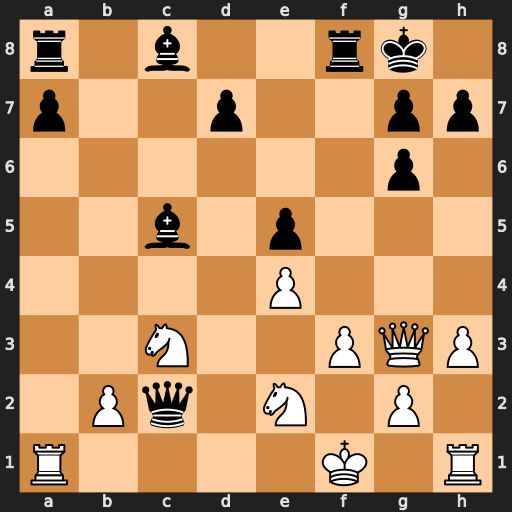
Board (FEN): r1b2rk1/p2p2pp/6p1/2b1p3/4P3/2N2PQP/1Pq1N1P1/R4K1R
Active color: w
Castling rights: -
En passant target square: -
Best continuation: Qxe5 d6 Qd5+ Be6 Qxe6+